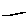
Label: line